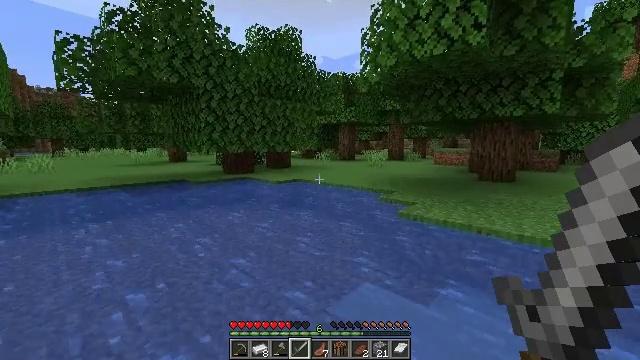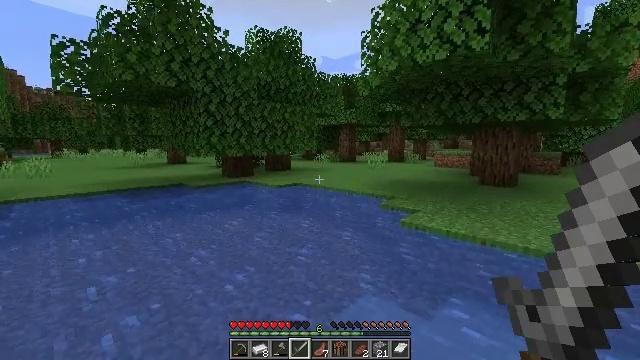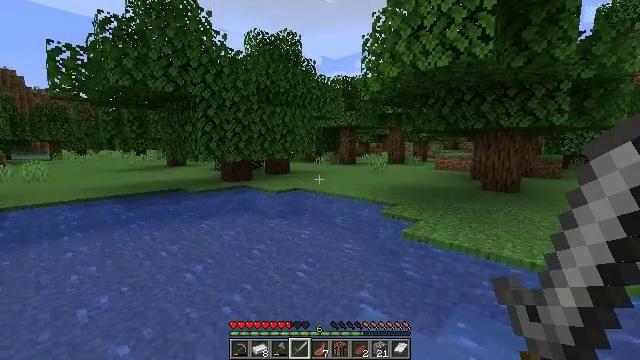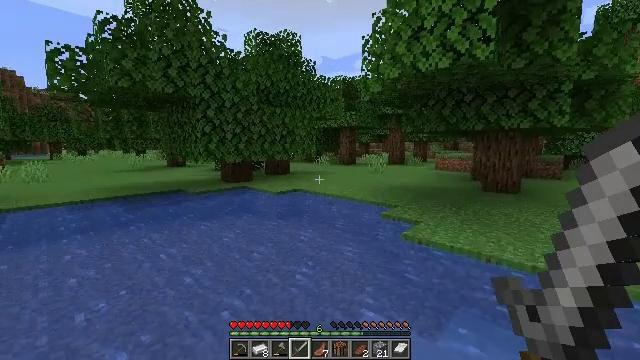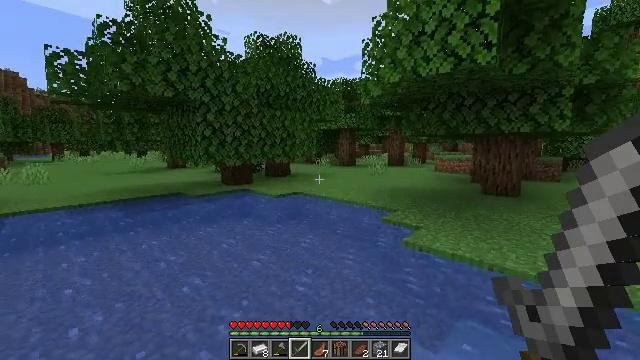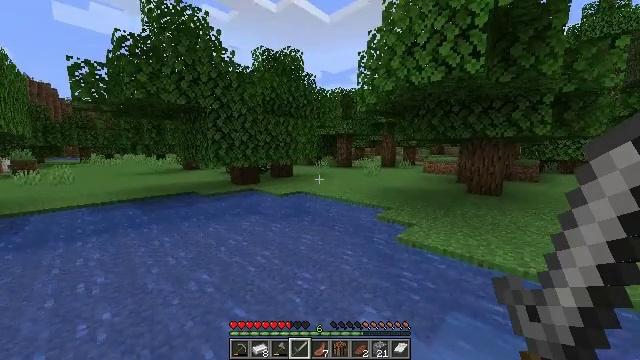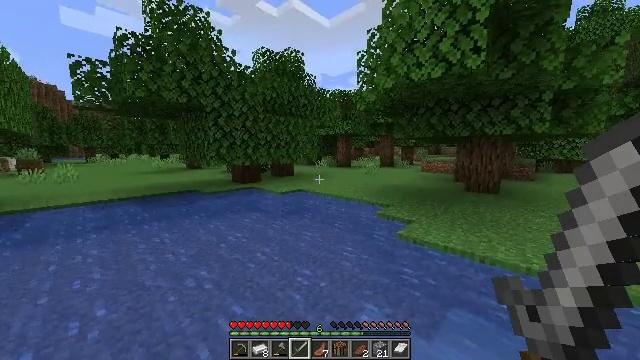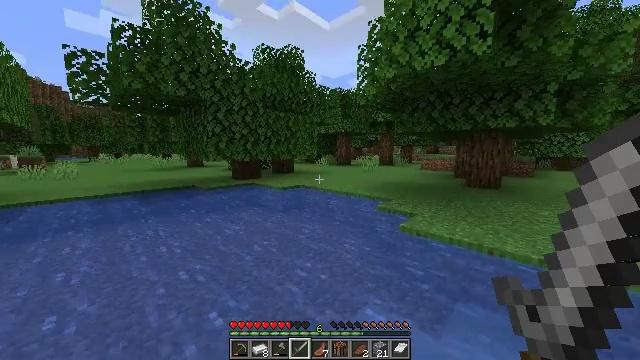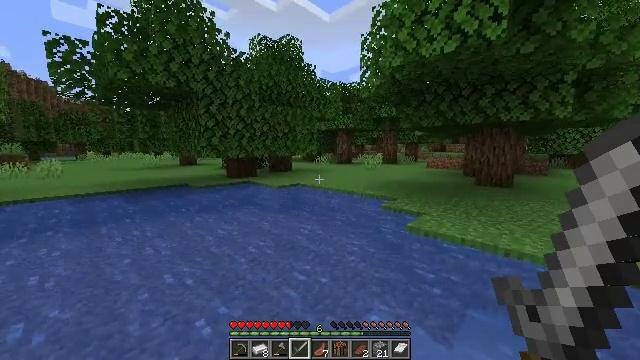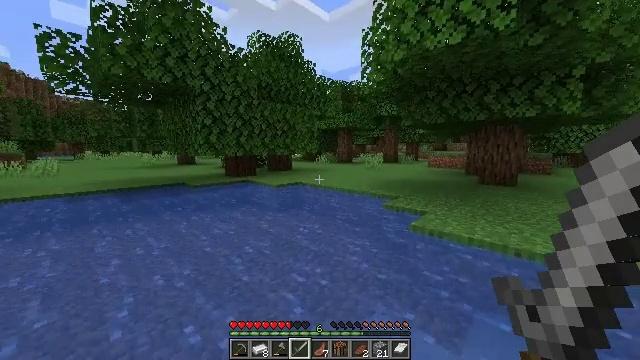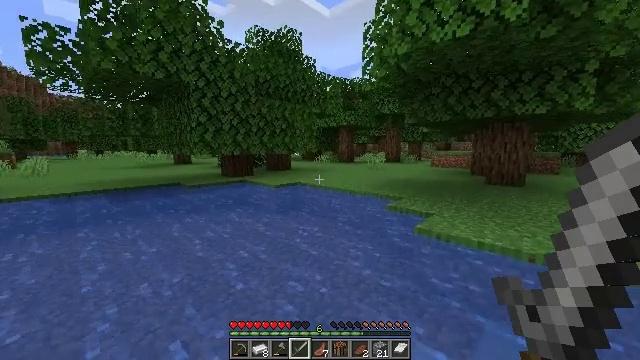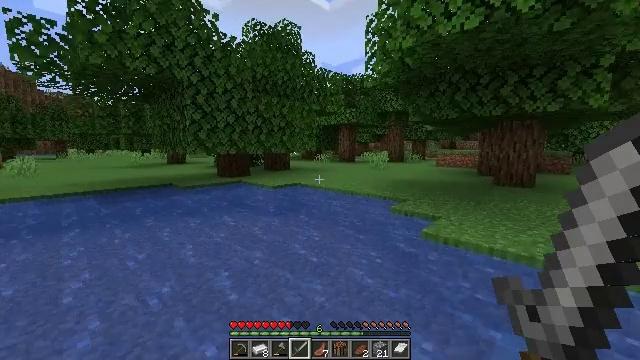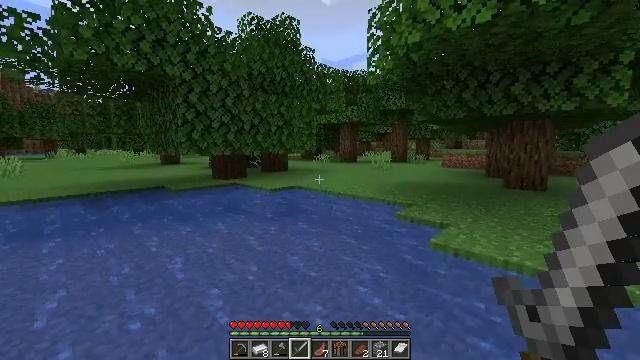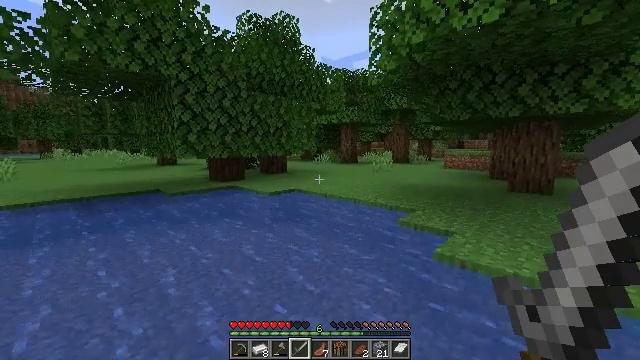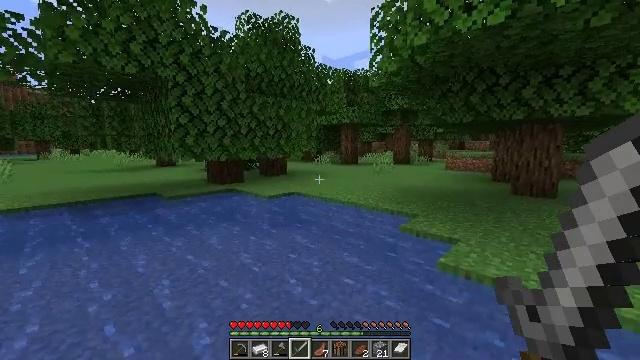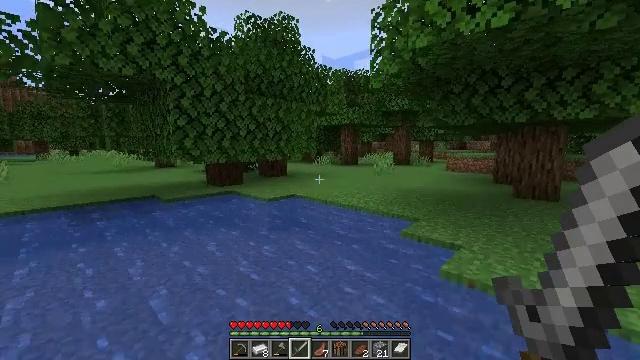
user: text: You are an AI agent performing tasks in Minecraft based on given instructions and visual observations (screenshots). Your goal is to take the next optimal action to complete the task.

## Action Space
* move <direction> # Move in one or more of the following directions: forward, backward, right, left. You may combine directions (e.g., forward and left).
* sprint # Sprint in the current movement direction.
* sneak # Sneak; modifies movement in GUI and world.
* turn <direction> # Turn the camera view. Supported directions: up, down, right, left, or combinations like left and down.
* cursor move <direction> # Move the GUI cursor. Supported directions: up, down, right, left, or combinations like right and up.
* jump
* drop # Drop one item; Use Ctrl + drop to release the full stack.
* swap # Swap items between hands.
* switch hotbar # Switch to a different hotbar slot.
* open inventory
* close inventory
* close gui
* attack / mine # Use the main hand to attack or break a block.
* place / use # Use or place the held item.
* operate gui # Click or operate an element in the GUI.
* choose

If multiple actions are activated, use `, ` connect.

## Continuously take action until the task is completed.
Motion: motion action
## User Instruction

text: Mine oak leaves.
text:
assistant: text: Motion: move forward, sprint, jump
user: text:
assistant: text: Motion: move forward, sprint, jump
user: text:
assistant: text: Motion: move forward, sprint, jump
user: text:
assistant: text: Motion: move forward, sprint, jump
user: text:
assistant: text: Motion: move forward, sprint, jump
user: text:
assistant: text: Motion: move forward, sprint, jump
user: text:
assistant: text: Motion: move forward, sprint, jump
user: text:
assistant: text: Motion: move forward, sprint, jump
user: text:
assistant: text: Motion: move forward, sprint, jump
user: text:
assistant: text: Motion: move forward, sprint, jump
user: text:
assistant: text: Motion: move forward, sprint, jump
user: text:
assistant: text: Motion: move forward, sprint, jump
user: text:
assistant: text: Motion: move forward, sprint, jump
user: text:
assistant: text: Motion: move forward, sprint, jump
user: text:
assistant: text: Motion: move forward, sprint, jump
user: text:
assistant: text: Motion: move forward, sprint, jump
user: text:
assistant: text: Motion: move forward, sprint, jump
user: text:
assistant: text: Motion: move forward, sprint, jump
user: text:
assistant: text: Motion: move forward, sprint, jump
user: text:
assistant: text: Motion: move forward, sprint, jump
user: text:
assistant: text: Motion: move forward, sprint, jump
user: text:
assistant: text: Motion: move forward, sprint, jump
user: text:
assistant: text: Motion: move forward, sprint, jump
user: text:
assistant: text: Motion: move forward, sprint, jump
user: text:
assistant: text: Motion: move forward, sprint, jump
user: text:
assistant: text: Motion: move forward, sprint, turn right, jump
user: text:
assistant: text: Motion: move forward, sprint, jump
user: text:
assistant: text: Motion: move forward, sprint, jump
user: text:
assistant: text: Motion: move forward, sprint, jump
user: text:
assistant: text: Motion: move forward, sprint, jump